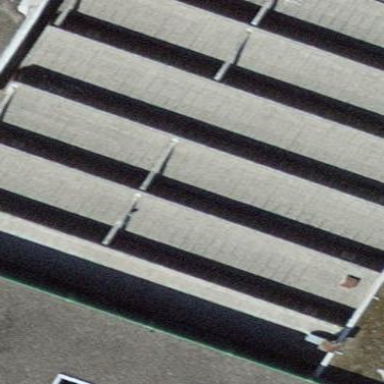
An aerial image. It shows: Building with sawtooth roof design.